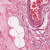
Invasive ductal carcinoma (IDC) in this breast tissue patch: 0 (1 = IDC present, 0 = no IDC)